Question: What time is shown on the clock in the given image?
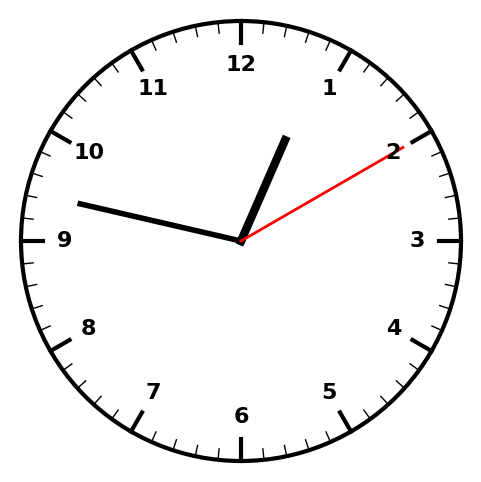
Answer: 12:47:10